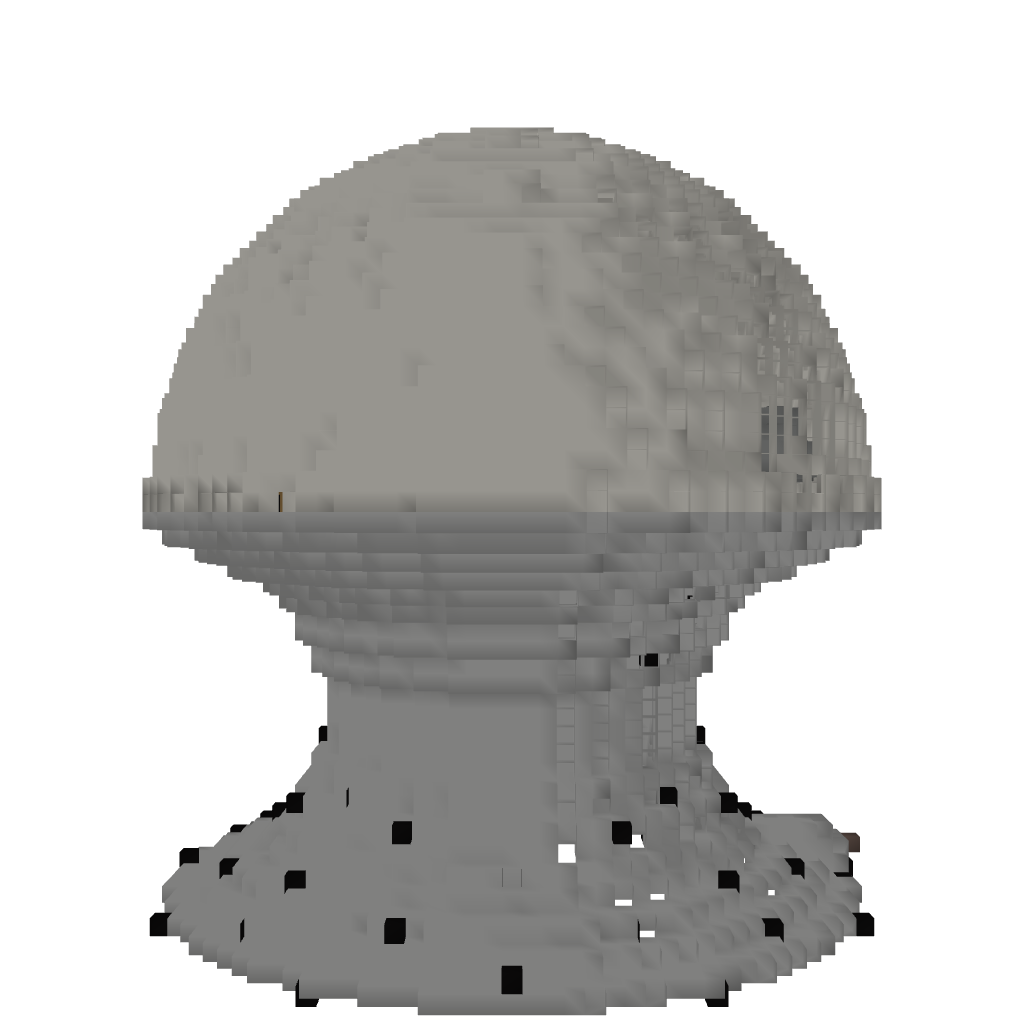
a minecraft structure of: Arcology